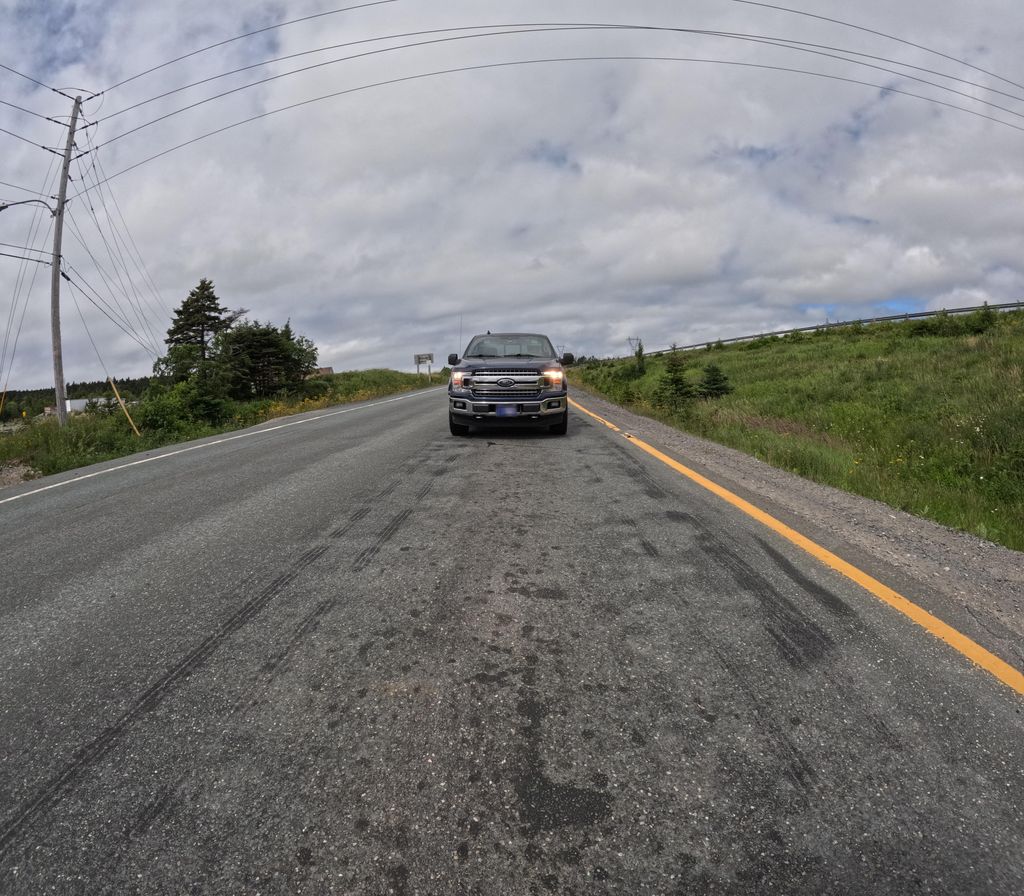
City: st_johns